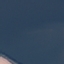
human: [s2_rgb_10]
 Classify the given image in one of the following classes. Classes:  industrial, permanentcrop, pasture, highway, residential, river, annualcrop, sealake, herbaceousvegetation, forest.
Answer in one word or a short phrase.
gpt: SeaLake